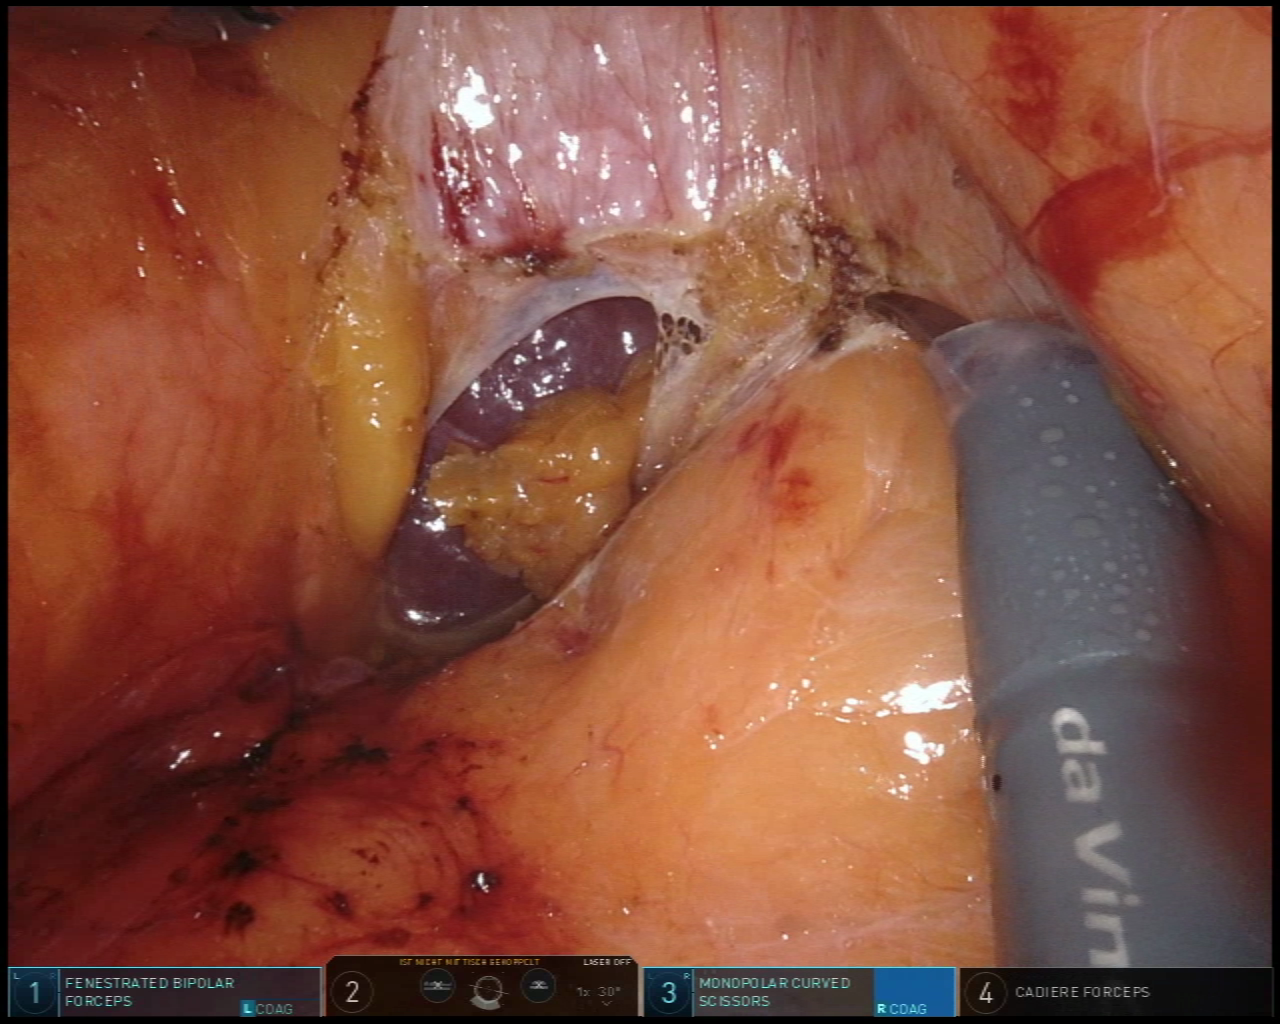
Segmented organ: spleen
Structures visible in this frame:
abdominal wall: yes
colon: no
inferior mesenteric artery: no
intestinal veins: no
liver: no
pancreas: yes
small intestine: no
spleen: yes
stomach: no
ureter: no
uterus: no
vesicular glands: no